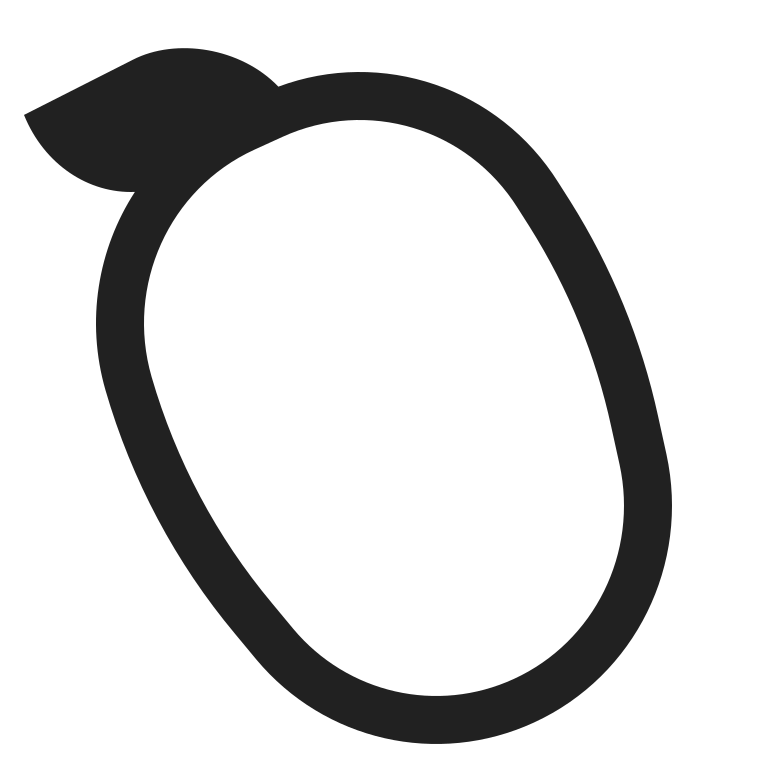
mango high contrast